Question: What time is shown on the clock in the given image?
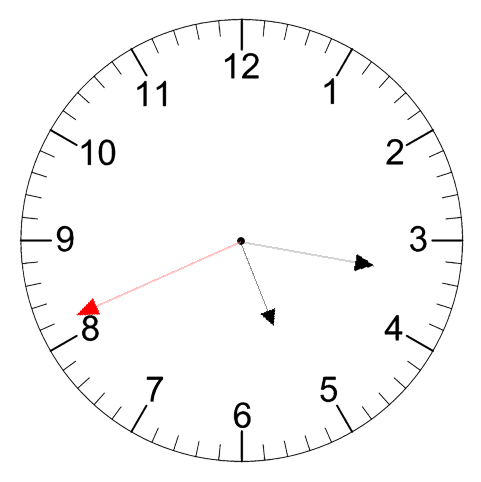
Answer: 05:16:41